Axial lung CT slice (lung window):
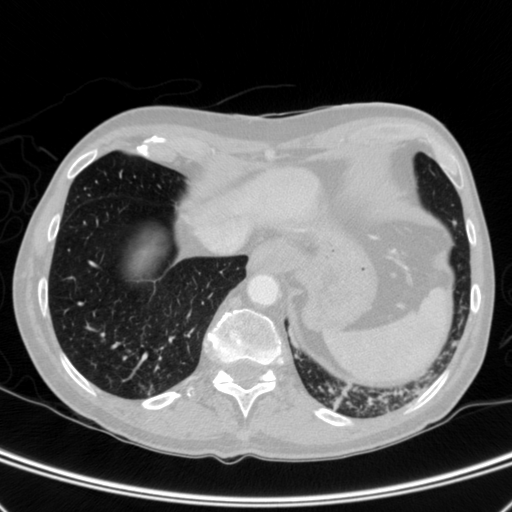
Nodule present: no